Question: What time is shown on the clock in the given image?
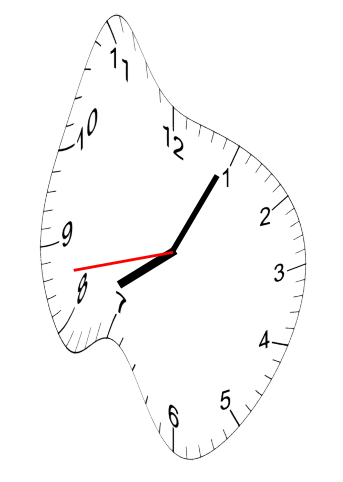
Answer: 08:04:43